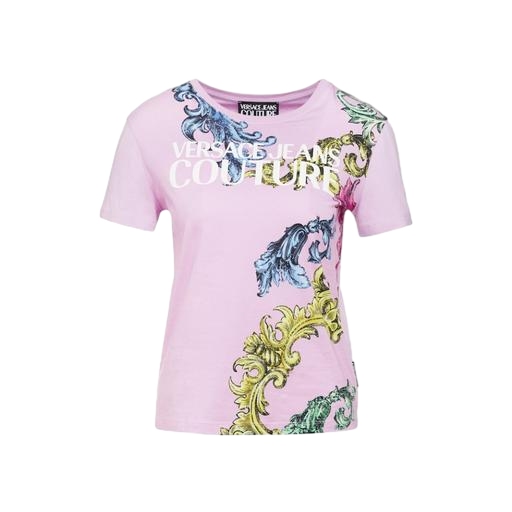
t-shirt venture print, multicolor signature print t-shirt, pink graphic print tee, white background